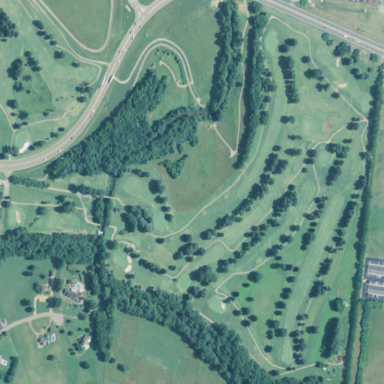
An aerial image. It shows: Golf course surrounded by greenery.